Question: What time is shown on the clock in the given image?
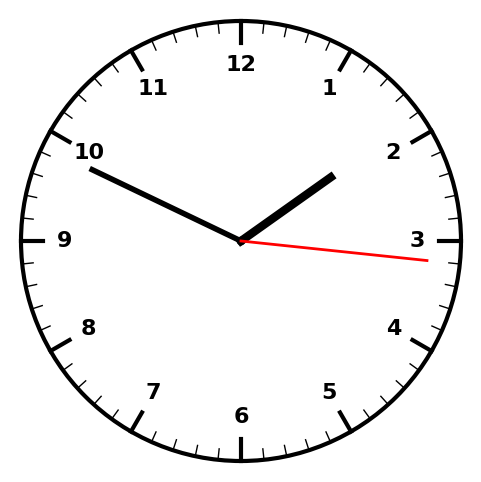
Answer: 01:49:16